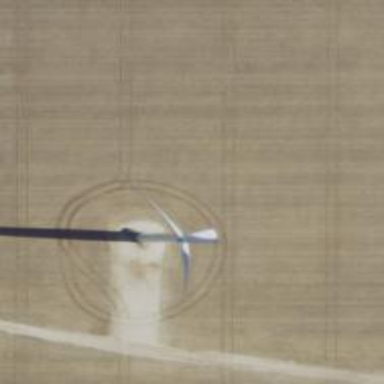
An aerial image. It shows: Wind generator using horizontal axis wind turbines.